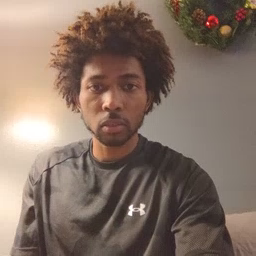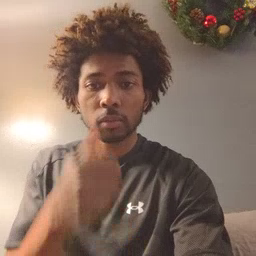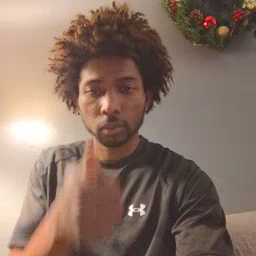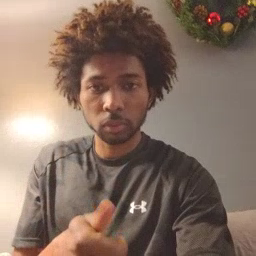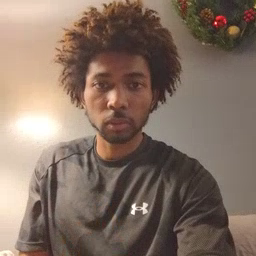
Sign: every